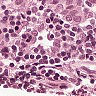
Metastatic tissue present: yes